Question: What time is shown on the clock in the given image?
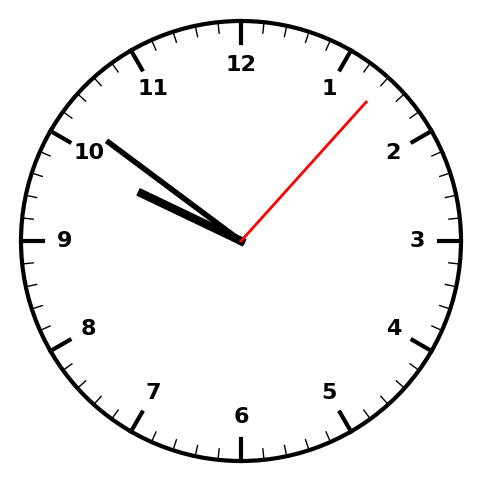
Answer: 09:51:07